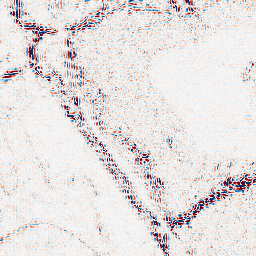
Category: wavelet
Decomposition family: wavelet_dwt
Decomposition parameters: wavelet: coif2
level: 2
Upsampling method: area
Upsampling parameters: scale: 2
Upsampling scale: 2